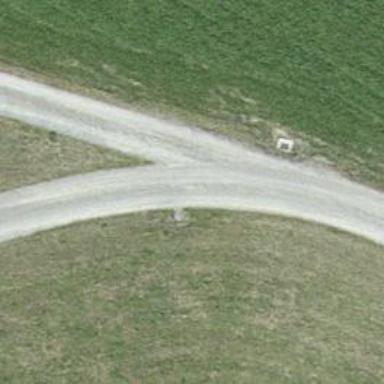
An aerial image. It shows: Gravel track with grade2 quality.